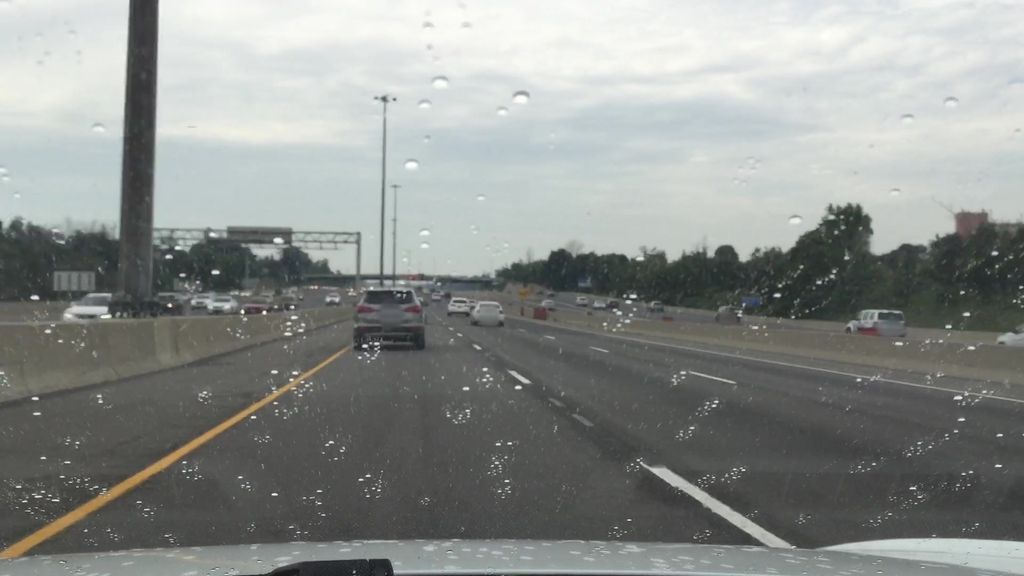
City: toronto